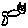
Label: cat